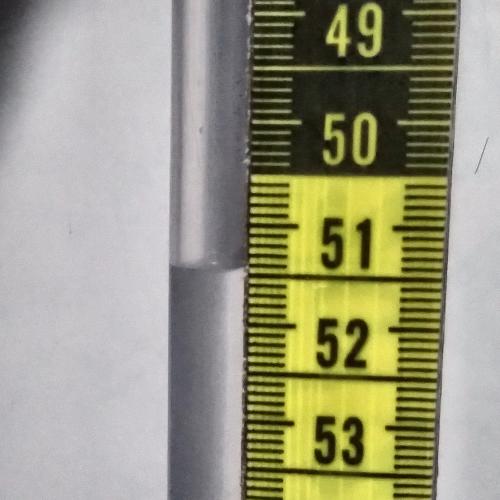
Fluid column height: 51.4 cm